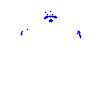
Particle: pion